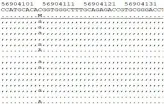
Genetic analysis of SLC12A3 mutations in a Gitelman syndrome family trio.
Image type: chart (chart)